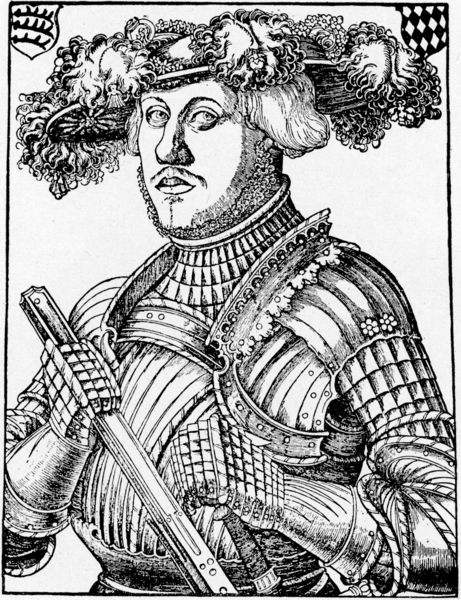
Titel: Bildnis von Herzog Christoph von Württemberg
Künstler: Hans Brosamer
Institution: (Seriendruck)
Schlagwörter: feder, kopf, mann, weiß, handschuhe, hut, mund, nase, schwarz, zeichnung, blick, blüten, obst, schloss, bart, hemd, mütze, arm, arme, augen, federn, kragen, bildnis, portrait, porträt, haare, lippen, schuppen, federbusch, federhut, kopfbedeckung, grafik, graphik, linien, metall, nieten, panzer, bayern, druck, schwarz weiß, radierung, stich, schwert, waffen, waffe, adeliger, helm, proträt, herrscher, ritter, rüstung, wappen, rauten, brustpanzer, harnisch, mittelalter, platten, geweihe, bayerb, ulrich von hutten, württemberg, armschienen, schwertknauf, würtemberg, panzerfaust, rästung